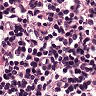
Metastatic tissue present: no